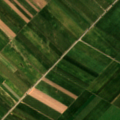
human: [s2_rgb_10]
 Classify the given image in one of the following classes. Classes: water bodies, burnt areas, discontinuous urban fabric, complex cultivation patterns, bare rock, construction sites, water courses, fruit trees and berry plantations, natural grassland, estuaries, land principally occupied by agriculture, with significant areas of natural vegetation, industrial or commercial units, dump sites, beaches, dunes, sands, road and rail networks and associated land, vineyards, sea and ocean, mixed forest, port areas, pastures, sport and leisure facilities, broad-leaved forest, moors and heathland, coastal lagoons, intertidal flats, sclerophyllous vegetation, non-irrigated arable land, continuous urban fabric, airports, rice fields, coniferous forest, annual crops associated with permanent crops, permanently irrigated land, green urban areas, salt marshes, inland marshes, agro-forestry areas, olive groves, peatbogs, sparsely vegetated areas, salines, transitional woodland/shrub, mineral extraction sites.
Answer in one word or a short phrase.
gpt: non-irrigated arable land